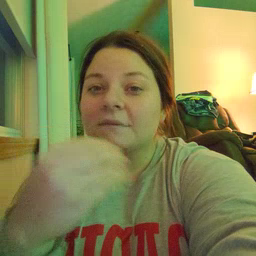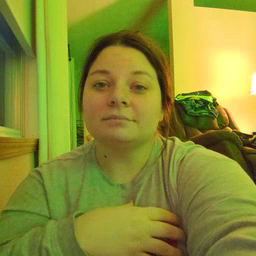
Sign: wolf